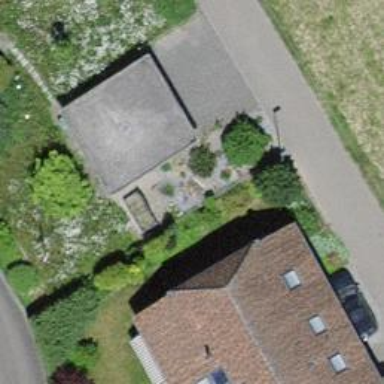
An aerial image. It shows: Garage building.